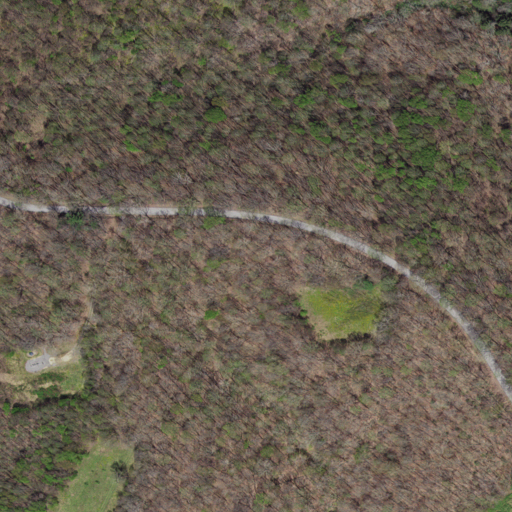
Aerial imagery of ridge(s) in Virginia named Davey Land Ridge containing deciduous forest, open development, medium intensity development, and low intensity development